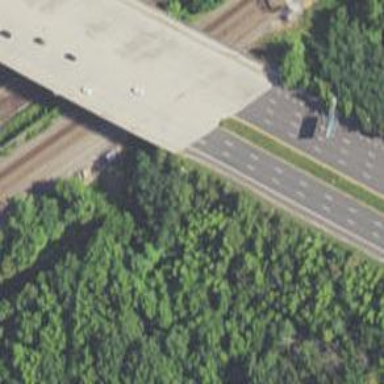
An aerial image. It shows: Primary highway bridge designed as expressway.